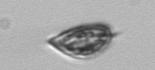
Label: Prorocentrum_triestinum